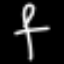
Label: fork